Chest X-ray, AP view. Patient: 48 years old, sex M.
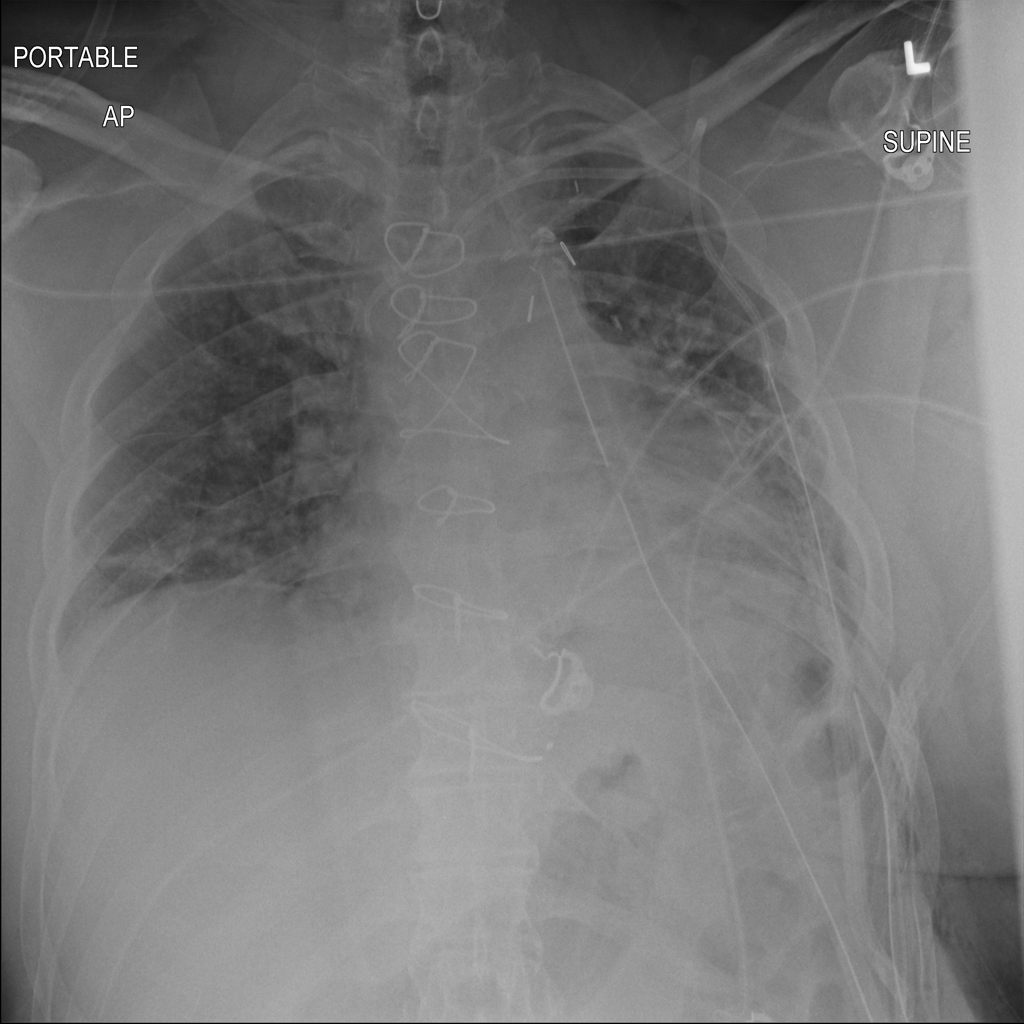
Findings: No Finding